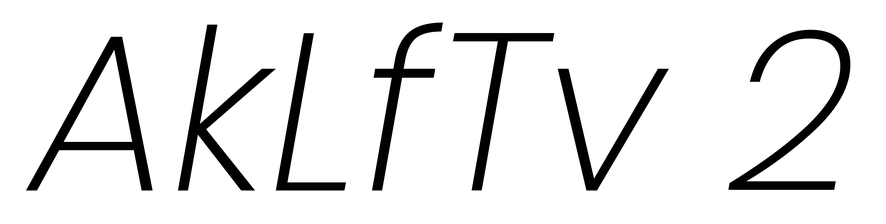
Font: Poppins-ExtraLightItalic